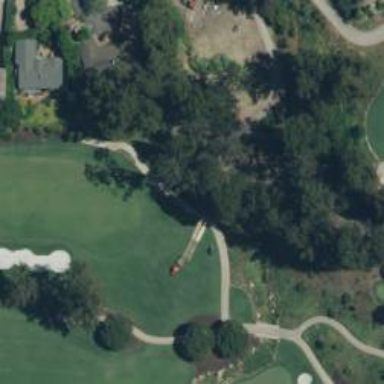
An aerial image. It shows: Path for golf carts.